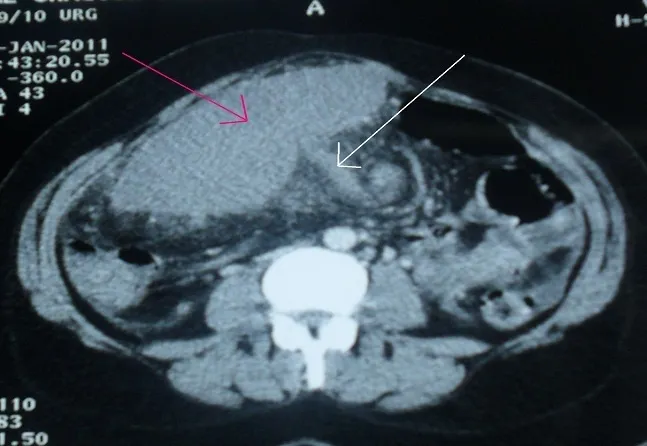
CT scan of the patient with a wandering spleen presenting as a hypogastric mass: Infracted wandering spleen (red arrow), and dilatated spleen vessels (white arrow).
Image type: radiology (ct)